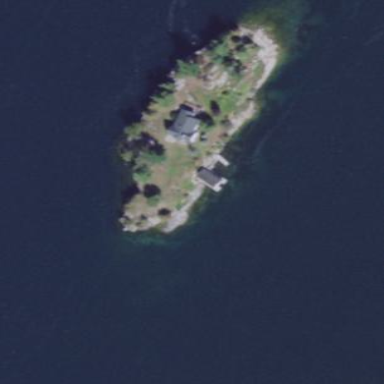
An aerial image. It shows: Islet.